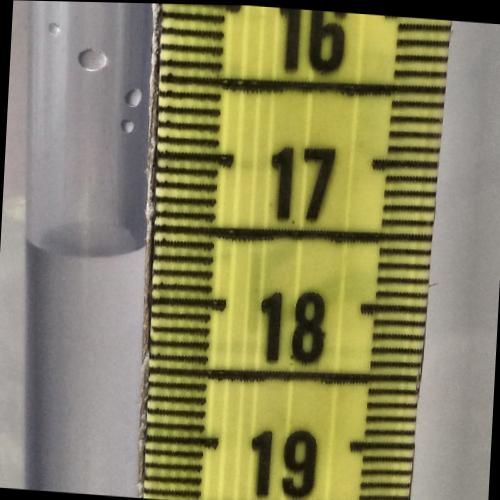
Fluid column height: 17.6 cm